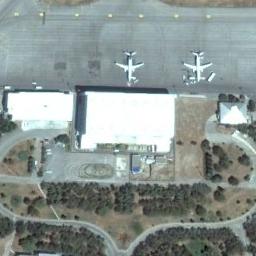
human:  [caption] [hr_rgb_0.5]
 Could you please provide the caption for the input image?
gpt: Two adjacent planes parked on the airport and some white buildings and trees in front of planes .

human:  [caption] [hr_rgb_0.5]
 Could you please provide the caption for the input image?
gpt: Two planes of different sizes are neatly parked next to the buildings in the airport .

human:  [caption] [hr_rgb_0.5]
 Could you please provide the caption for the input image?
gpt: There are many trees near the airport, And two planes parked in the open space in front of the airport .

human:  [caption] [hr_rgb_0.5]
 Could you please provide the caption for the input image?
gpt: Two planes are parked on the open space beside the buildings and trees .

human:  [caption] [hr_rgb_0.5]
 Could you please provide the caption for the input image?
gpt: Two planes are in the parking lot next to the buildings .